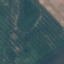
Land use / land cover class: AnnualCrop